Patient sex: F
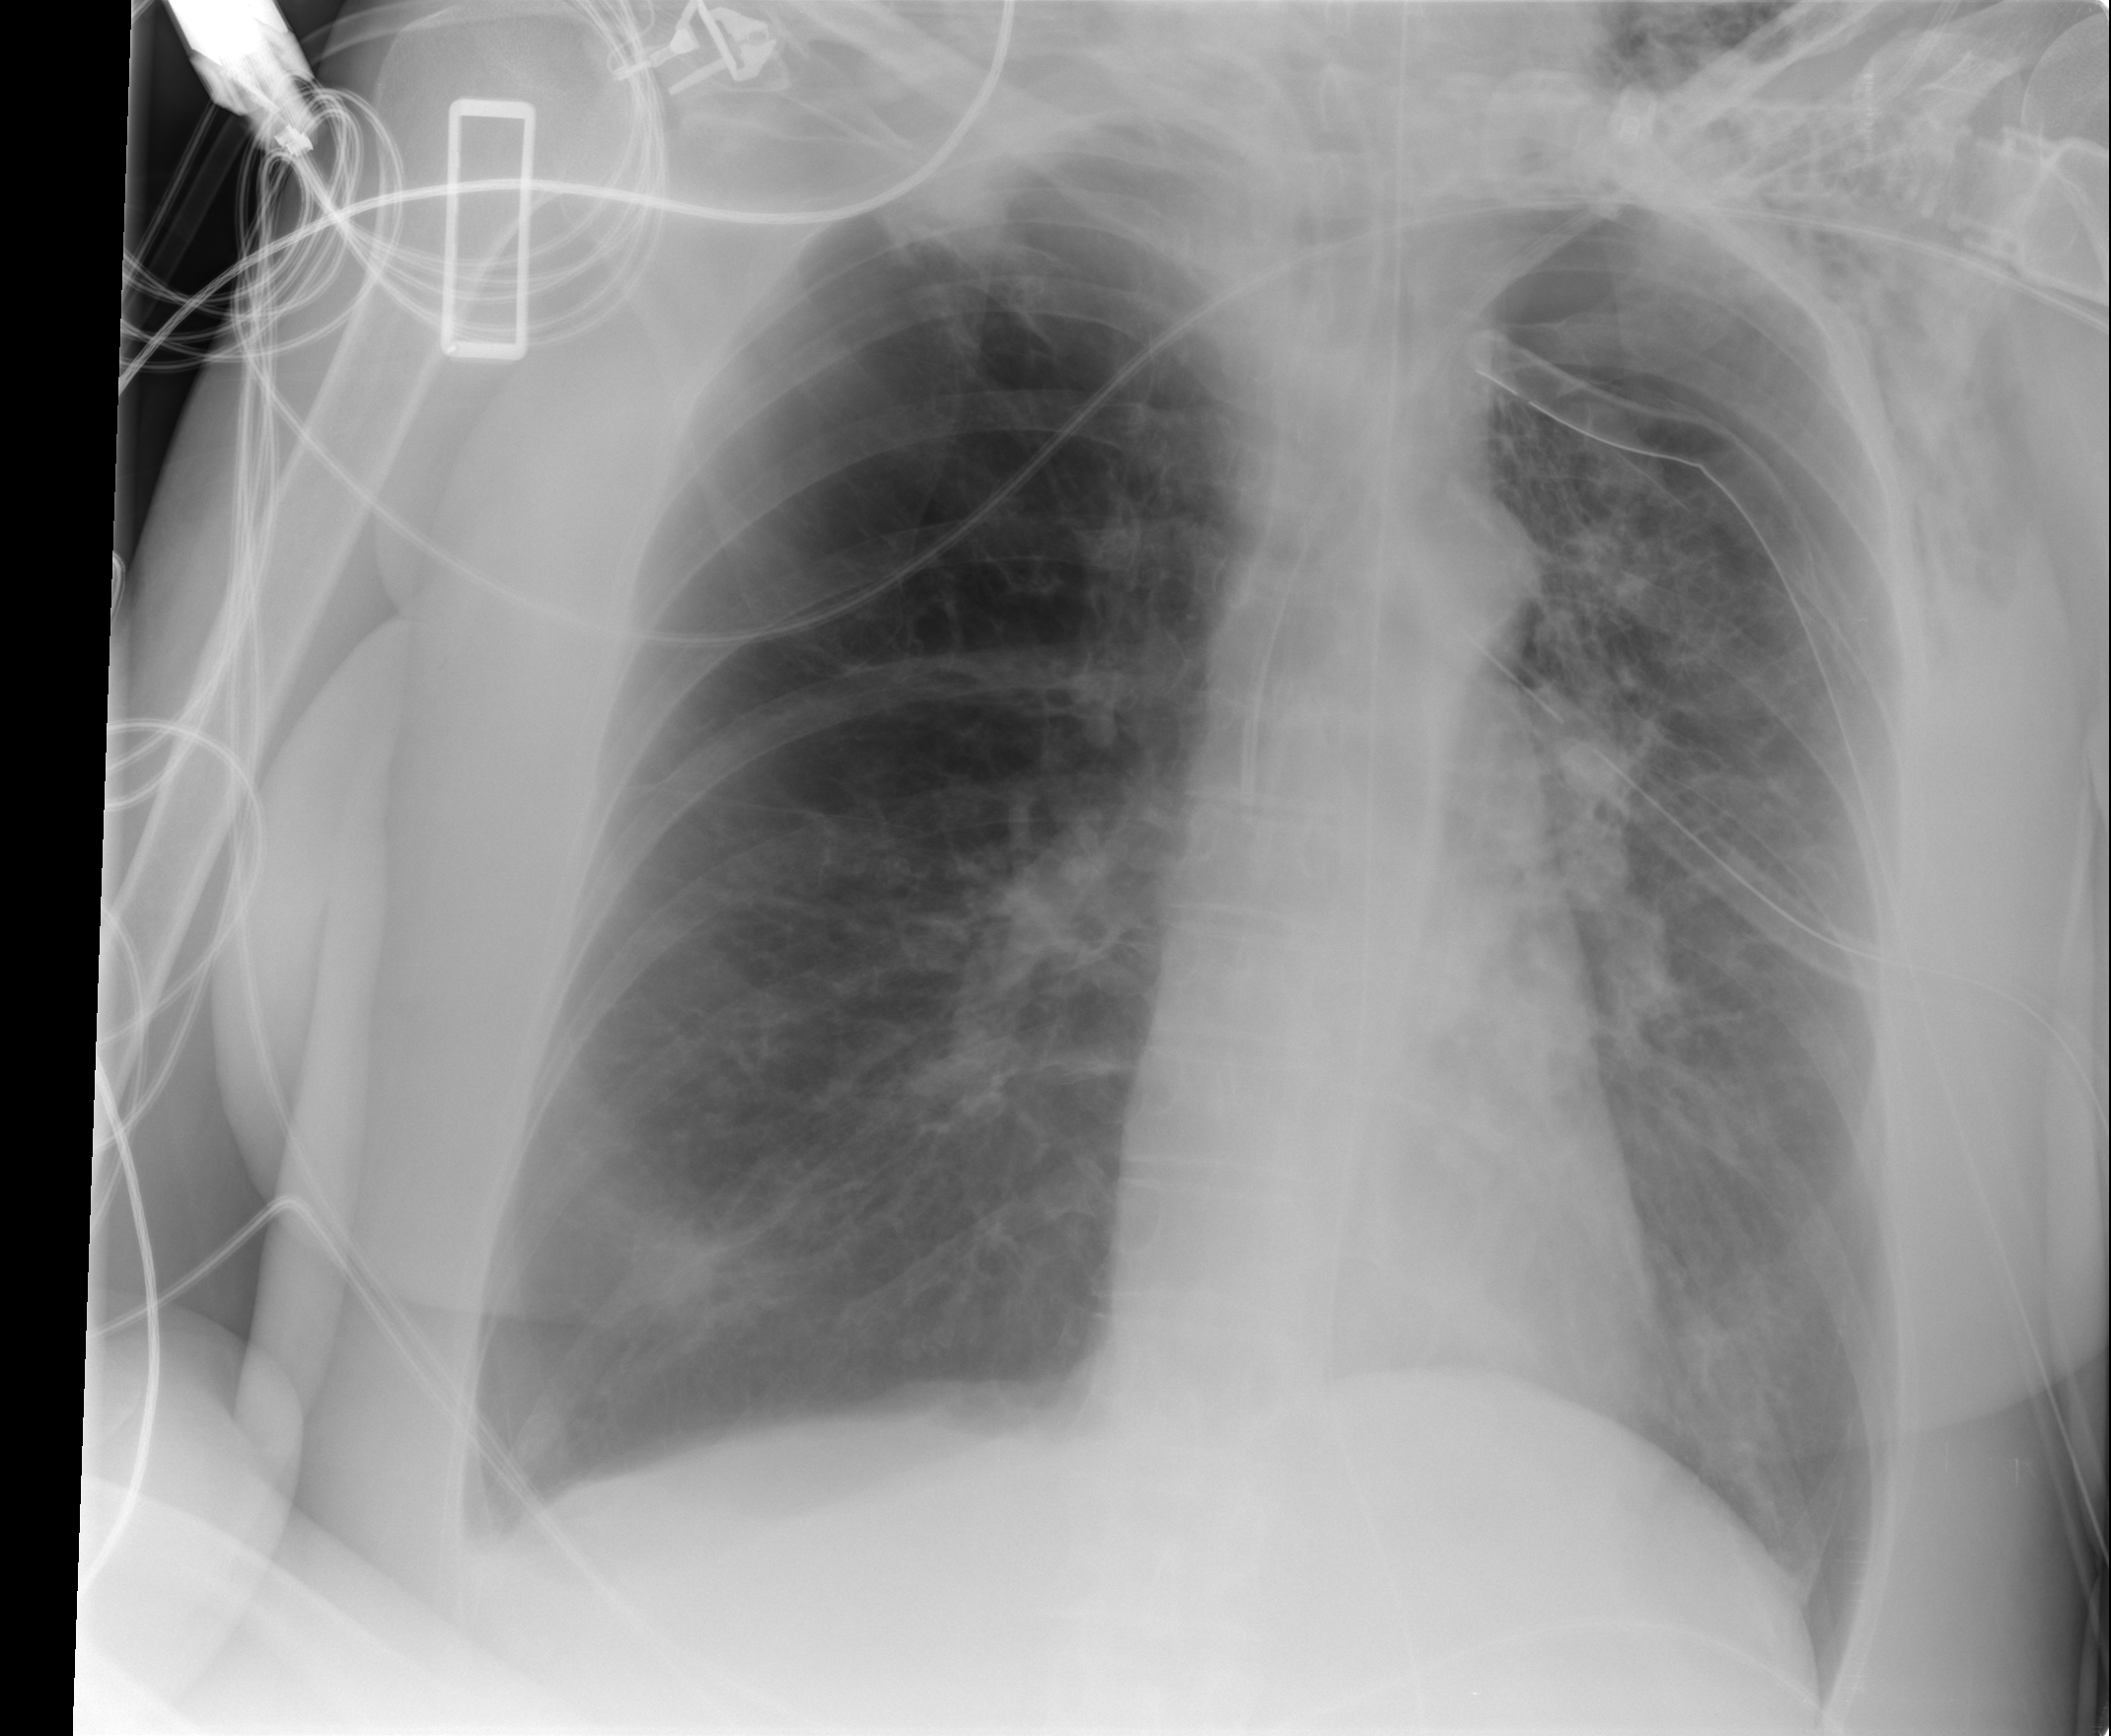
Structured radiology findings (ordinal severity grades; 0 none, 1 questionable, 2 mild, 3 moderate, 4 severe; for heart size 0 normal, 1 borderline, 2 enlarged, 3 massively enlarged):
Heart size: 0
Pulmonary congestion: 1
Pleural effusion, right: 1
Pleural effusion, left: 0
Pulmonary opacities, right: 0
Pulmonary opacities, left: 2
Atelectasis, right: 2
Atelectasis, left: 3